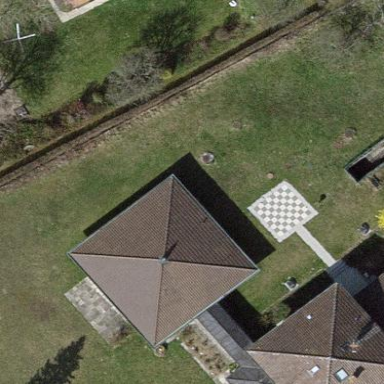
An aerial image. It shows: Simple house.